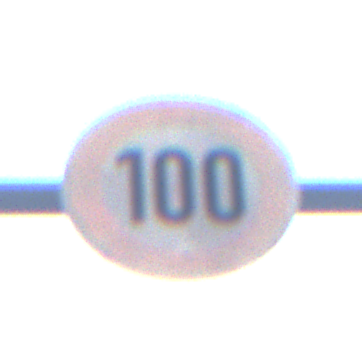
Verkehrszeichen: Geschwindigkeit100
Umgebung: Outdoor, Urban
Tageszeit: SunriseSunset
Wetter: Clear
Licht: Natural
Jahreszeit: NotSpecified
Kontrast: MediumContrast